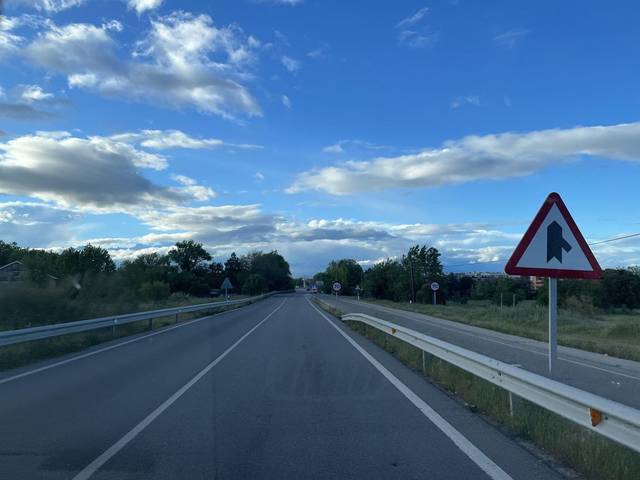
Region: Spain
Coordinates: 40.398, -3.994